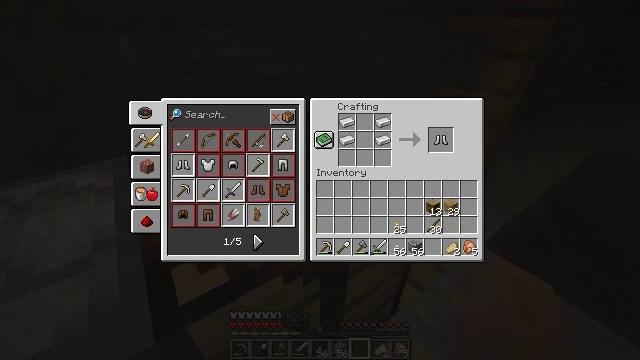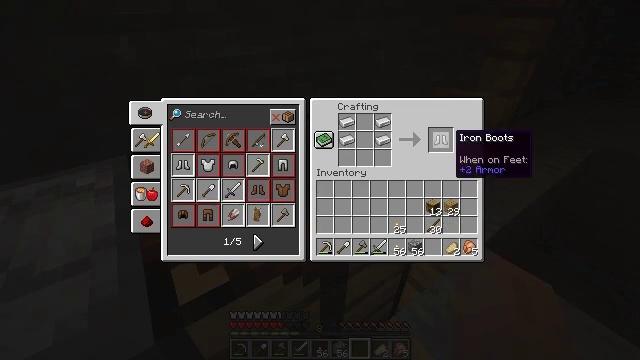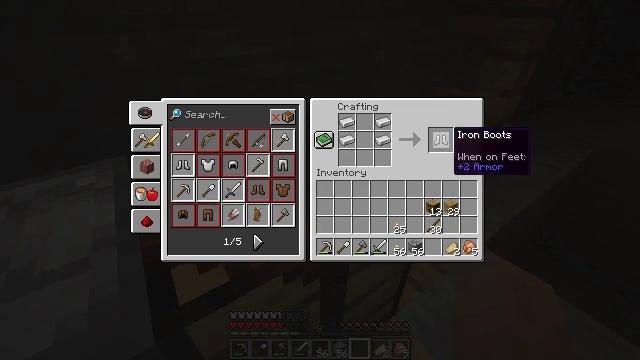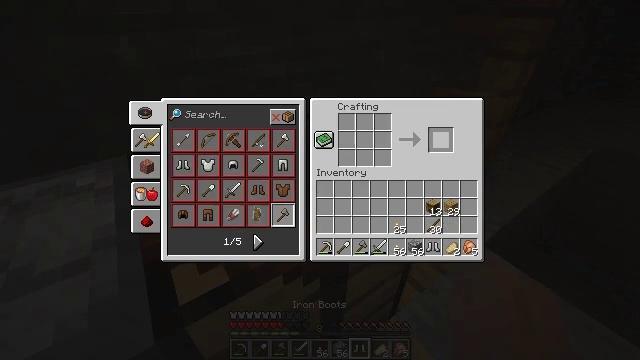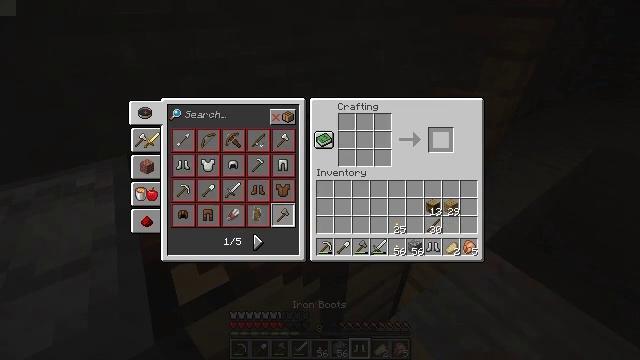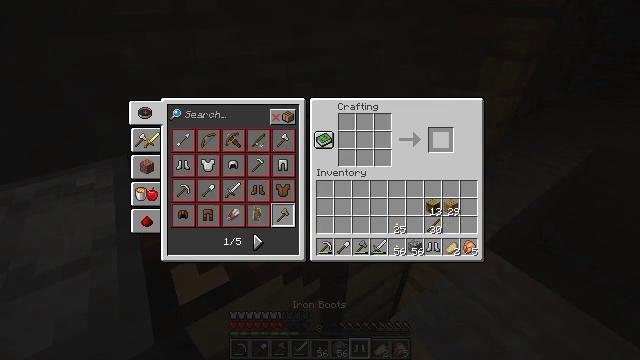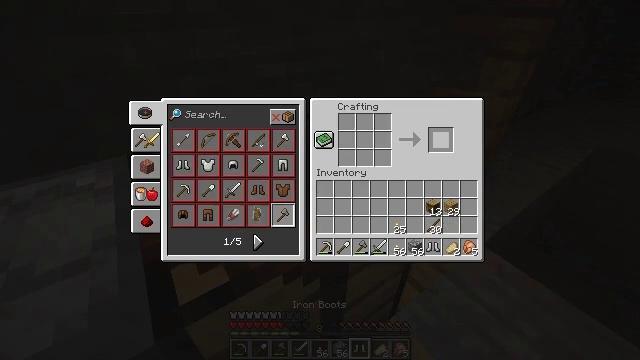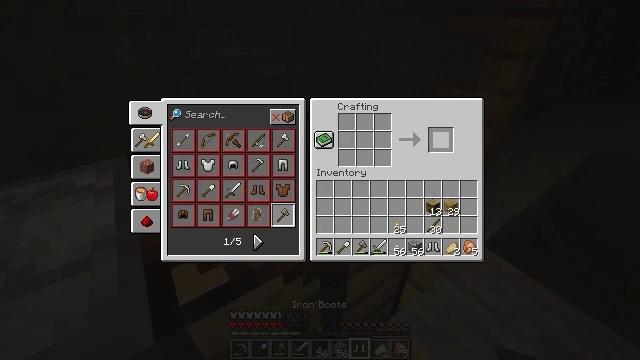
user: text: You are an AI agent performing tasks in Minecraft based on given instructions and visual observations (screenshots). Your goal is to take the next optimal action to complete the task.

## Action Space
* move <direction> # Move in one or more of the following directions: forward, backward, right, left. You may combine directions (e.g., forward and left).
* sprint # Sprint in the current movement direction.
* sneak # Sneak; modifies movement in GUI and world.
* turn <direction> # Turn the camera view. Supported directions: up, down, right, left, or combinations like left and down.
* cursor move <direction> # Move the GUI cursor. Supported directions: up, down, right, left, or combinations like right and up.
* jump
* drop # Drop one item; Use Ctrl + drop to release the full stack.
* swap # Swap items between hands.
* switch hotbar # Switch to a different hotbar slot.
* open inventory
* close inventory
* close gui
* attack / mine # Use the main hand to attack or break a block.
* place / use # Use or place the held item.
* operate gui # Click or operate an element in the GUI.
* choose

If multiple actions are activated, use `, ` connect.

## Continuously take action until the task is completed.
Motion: motion action
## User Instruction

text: Create iron boots with iron ingots.
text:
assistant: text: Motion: sneak
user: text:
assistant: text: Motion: sneak
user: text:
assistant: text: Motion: sneak, operate gui
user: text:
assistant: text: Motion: sneak, operate gui
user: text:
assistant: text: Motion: sneak, operate gui
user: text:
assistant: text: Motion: sneak
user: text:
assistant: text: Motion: sneak
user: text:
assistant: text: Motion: sneak